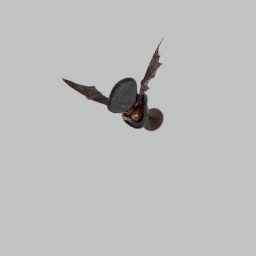
Label: people